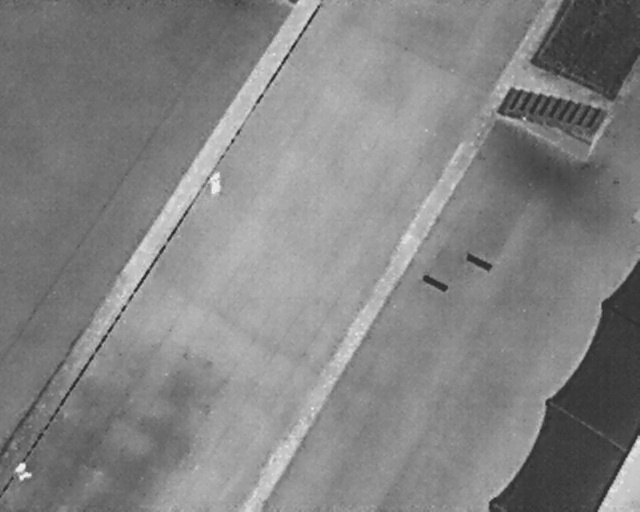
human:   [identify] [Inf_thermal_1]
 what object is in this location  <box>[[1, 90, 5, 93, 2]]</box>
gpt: <ref>1 large person at the bottom left</ref>

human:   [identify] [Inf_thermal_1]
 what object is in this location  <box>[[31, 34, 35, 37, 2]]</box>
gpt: <ref>1 medium person at the center</ref>